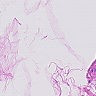
Metastatic tissue present: no